Field crop: maize
Growth stage: 2
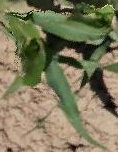
Species: maize